Question: Whenever I execute 'cargo run', all colors in the console are displayed as color-codes. Other programs which display colors work normal and show the color.
When I redirect stdout like 'cargo run > output.txt' all colors are shown just fine. This is the same for cmd, powershell and hyper (terminal emulator I use).

cargo 0.20.0 works as expected, but cargo 0.21.1 has the same bug as cargo@0.22.0.
I'm using Windows 10 16299.19. I'm not using the legacy console and I already deleted the 'Computer\HKEY_CURRENT_USER\Console' in the registry to reset the cmd colors.
I then tried it on an other account on my machine and everything worked. A clean install of windows didn't help.
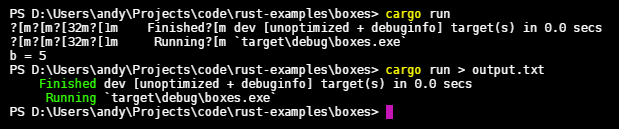
Answer: <URL>.
The problem was the 'term' environment variable which doesn't work properly with the <URL> crate used by cargo.